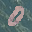
Label: 0